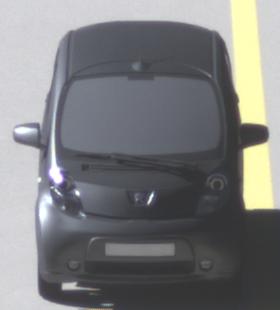
Make: Peugeot
Model: iOn
Detailed model: iOn
Model produced from: 2010/12
Model produced until: 2013/02
Doors: 5
Color: gray
Road condition: dry road
Daytime: morning or afternoon
Contrast: high contrast